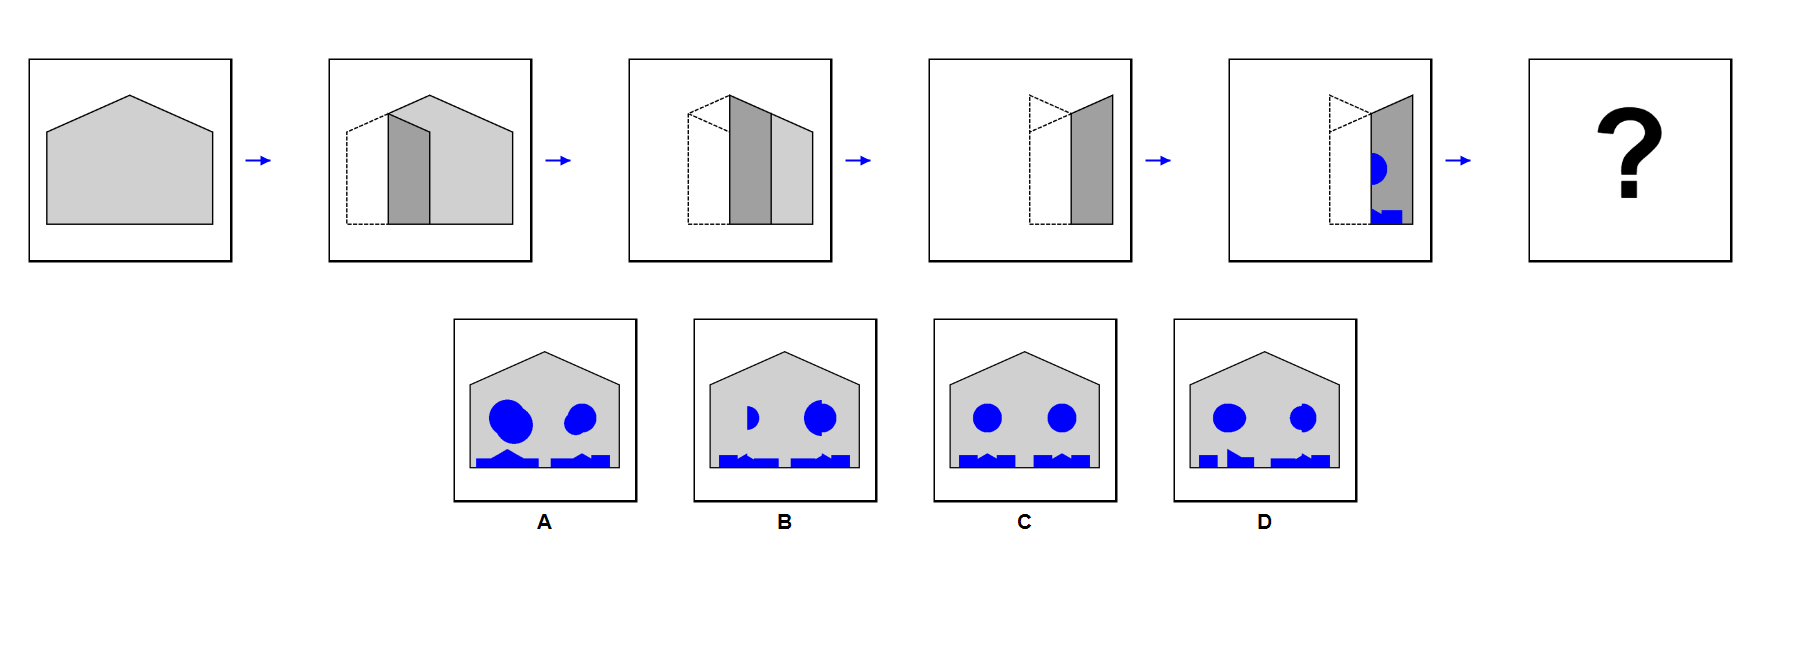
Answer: C